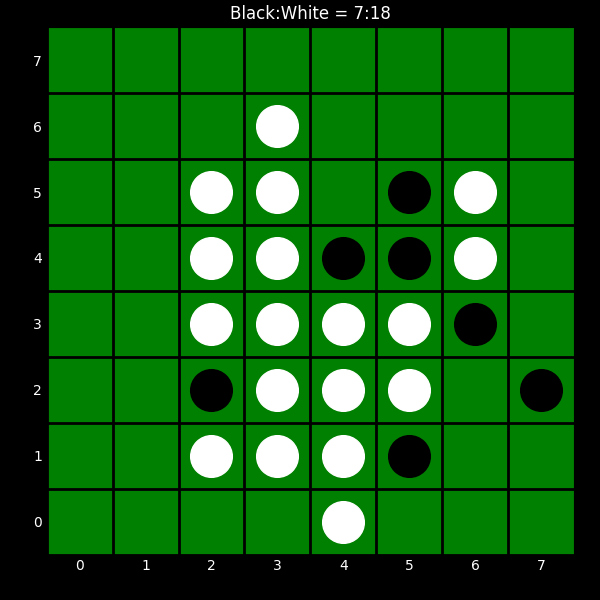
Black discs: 7
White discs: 18